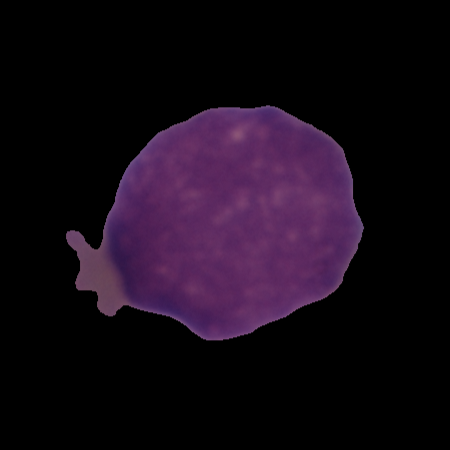
Label: healthy